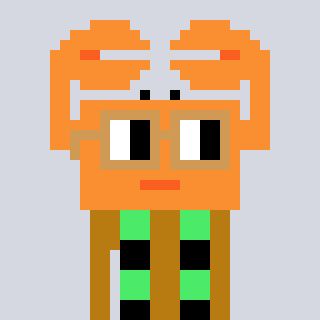
a pixel art character with square brown glasses, a crab-shaped head and a gold-colored body on a cool background